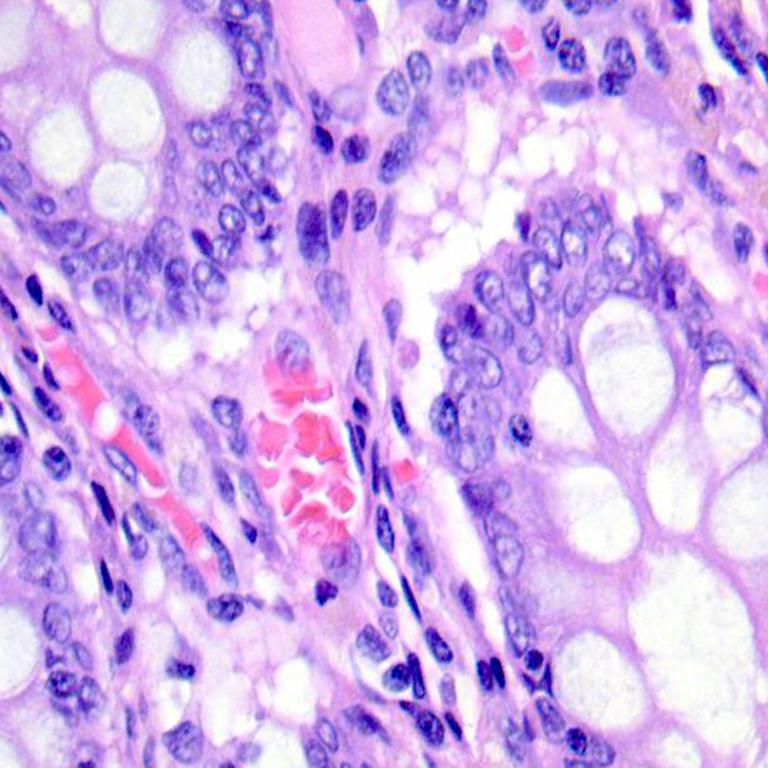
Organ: colon
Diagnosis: benign